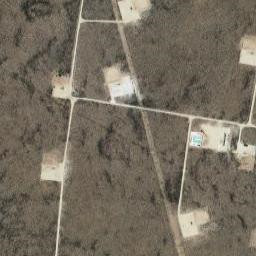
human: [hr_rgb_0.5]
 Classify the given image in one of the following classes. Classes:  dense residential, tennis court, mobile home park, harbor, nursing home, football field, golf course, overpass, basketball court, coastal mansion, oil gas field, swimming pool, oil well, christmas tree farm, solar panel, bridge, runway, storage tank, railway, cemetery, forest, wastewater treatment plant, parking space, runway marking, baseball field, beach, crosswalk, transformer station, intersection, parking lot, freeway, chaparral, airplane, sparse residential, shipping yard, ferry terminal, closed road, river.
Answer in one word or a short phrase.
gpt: oil gas field